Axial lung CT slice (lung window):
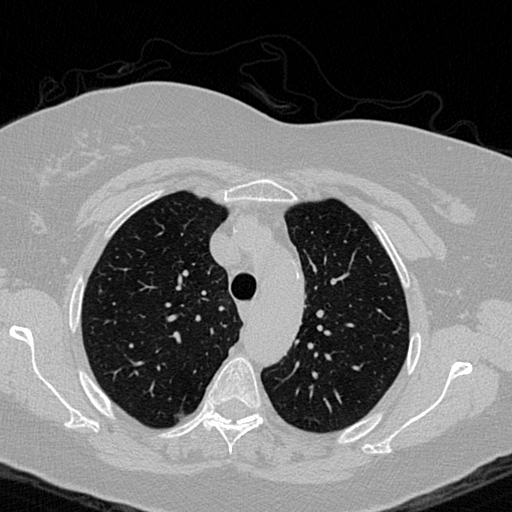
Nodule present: no